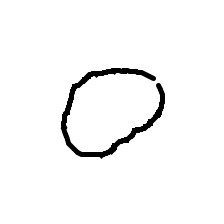
Shape: circle